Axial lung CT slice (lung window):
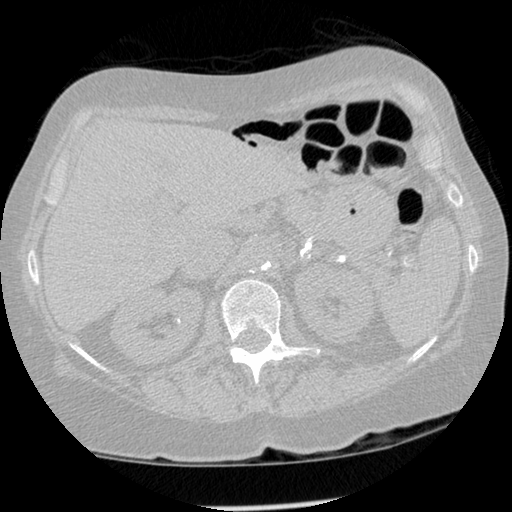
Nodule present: no